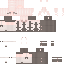
A female human skin with pale skin, wearing brown long hair dressed in a blue hoodie and black pants, featuring a closed mouth.